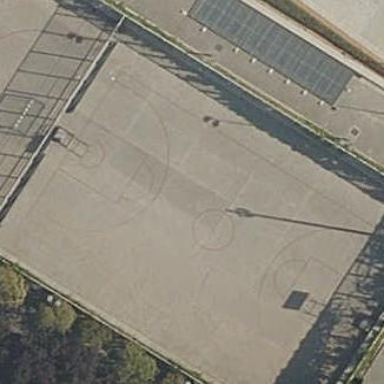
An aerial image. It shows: Concrete basketball pitch for leisure land.